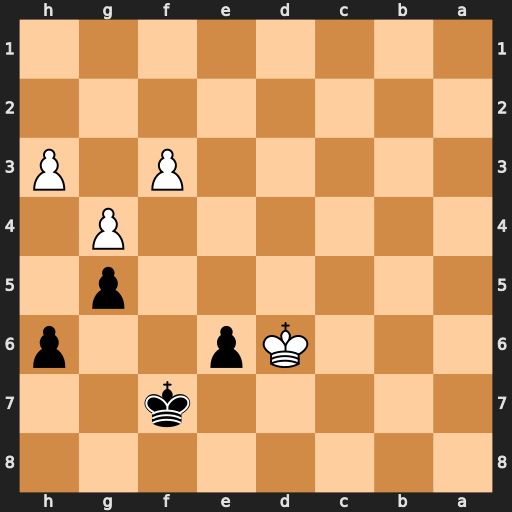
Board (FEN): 8/5k2/3Kp2p/6p1/6P1/5P1P/8/8
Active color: b
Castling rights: -
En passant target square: -
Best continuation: Kf6 Kd7 Ke5 Ke7 Kf4